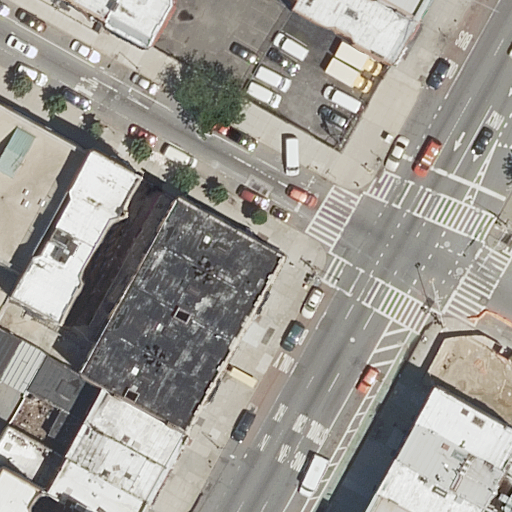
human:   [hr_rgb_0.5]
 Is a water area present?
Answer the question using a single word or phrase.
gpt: no

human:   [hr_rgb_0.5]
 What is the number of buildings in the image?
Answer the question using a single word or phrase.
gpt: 20

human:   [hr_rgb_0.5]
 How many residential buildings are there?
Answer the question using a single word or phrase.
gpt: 19

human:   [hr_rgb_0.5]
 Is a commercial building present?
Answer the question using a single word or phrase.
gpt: no

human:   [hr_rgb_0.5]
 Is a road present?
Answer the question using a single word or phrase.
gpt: yes

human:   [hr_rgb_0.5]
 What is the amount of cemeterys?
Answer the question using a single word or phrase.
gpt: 0

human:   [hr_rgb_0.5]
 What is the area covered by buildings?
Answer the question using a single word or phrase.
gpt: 5982m2

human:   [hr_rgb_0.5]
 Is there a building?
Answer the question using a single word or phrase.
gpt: yes

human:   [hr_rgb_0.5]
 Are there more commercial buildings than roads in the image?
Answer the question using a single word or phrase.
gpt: no

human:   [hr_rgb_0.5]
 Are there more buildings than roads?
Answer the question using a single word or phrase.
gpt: yes

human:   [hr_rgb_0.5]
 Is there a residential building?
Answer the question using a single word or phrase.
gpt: yes

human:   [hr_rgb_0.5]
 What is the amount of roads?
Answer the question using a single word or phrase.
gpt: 6

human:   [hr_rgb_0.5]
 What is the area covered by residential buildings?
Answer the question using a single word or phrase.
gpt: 3272m2

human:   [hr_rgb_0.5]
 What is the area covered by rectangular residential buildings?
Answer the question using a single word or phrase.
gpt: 1165m2

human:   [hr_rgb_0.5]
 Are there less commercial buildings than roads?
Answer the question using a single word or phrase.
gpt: yes

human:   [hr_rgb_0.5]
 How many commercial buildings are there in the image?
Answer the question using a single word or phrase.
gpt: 0

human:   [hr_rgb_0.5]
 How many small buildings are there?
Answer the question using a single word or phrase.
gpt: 5

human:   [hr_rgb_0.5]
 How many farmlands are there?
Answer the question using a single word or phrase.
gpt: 0

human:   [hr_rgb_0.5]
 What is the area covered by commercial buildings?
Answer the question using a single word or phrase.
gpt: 0m2

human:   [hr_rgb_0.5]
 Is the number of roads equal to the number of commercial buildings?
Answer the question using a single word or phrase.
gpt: no

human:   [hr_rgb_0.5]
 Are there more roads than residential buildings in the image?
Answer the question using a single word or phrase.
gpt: no

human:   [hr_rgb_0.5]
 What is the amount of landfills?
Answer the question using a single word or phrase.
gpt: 0

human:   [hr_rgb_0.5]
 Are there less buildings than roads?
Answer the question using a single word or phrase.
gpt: no

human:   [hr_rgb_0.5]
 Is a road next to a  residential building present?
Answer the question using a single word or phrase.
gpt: yes

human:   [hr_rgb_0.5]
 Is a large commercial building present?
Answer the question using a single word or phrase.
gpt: no

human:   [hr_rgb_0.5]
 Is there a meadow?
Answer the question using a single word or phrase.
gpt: no

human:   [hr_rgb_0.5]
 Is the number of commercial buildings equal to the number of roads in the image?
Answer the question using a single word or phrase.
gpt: no

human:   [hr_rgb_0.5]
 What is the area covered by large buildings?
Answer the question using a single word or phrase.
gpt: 2710m2

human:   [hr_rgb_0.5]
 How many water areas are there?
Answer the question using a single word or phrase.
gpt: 0

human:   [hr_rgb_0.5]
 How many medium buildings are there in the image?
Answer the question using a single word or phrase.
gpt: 14

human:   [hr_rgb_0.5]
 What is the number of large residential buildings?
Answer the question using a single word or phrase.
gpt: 0

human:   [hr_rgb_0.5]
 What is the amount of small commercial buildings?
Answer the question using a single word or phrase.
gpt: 0

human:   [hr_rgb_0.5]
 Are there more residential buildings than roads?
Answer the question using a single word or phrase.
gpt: yes

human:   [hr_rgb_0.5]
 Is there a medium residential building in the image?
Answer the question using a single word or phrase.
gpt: yes

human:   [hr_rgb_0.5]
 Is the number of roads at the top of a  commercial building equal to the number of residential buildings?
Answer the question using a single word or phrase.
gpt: no

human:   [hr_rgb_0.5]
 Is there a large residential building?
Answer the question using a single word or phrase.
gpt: no

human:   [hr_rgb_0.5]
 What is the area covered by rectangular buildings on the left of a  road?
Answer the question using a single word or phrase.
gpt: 689m2

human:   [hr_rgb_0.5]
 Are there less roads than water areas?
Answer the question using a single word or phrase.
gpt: no

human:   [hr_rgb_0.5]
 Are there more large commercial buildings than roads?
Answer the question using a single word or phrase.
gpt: no

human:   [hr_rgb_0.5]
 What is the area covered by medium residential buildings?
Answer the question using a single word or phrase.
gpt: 3056m2

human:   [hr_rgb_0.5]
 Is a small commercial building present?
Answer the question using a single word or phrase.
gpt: no

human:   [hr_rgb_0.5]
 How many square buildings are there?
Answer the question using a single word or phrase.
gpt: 0

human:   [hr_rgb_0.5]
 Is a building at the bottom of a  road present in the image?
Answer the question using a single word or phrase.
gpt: yes

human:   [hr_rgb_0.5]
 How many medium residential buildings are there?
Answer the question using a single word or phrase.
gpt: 14

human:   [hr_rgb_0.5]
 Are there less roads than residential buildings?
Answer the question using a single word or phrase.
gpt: yes

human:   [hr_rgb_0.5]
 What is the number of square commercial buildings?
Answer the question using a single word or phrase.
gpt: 0

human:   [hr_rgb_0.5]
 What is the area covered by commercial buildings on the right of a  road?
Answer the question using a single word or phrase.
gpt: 0m2

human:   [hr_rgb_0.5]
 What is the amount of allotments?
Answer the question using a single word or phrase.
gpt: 0

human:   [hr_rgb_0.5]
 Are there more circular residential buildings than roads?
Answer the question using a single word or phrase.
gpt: no

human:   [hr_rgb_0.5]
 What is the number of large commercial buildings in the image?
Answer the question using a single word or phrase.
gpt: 0

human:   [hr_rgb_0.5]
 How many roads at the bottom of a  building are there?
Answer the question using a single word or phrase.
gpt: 6

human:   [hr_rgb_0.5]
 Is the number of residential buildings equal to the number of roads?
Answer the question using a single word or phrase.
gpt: no

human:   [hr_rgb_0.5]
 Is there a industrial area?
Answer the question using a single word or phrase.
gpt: no

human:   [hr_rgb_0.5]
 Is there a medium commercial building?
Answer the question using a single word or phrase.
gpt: no

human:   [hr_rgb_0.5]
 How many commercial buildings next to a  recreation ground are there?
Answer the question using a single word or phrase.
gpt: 0

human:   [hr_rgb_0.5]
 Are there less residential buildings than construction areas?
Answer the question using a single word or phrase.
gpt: no

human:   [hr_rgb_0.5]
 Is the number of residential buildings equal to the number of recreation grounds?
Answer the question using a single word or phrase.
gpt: no

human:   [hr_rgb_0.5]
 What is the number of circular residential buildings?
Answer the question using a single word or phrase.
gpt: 0

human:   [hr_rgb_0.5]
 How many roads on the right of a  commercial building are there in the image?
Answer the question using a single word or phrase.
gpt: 0

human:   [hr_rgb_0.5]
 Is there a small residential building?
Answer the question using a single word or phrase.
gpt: yes

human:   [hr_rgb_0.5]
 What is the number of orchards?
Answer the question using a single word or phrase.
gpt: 0

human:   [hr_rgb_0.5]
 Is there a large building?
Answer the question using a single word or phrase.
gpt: yes

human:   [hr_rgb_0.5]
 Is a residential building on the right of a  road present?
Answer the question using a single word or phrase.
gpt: yes

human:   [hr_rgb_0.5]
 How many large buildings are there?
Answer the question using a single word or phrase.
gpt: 1